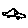
Label: car